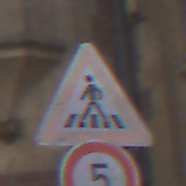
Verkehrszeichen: FussgaengerueberwegRechts
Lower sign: Geschwindigkeit5
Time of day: Midday
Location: Outdoor (Urban)
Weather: Overcast
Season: NotSpecified
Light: Natural